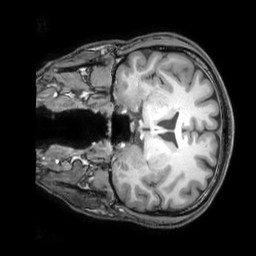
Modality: T1w
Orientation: coronal
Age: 33
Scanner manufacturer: philips
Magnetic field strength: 3 T
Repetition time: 0.007 s
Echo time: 0.003501 s